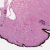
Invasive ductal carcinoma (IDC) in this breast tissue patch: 0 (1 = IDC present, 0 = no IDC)